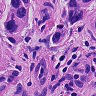
Metastatic tissue present: yes